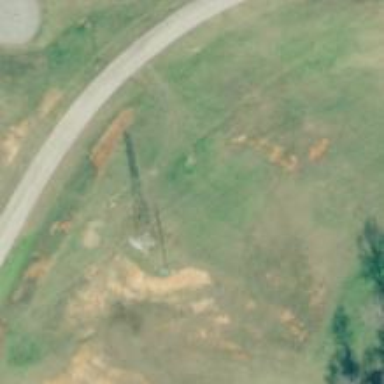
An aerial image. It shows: Power tower.